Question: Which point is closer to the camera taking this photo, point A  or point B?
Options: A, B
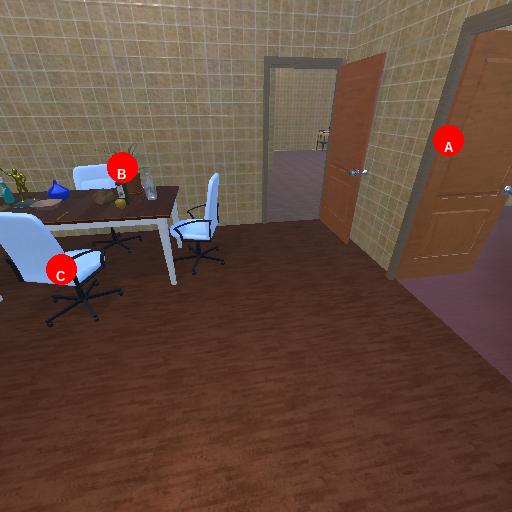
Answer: A